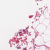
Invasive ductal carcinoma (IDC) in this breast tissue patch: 0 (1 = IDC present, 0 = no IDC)